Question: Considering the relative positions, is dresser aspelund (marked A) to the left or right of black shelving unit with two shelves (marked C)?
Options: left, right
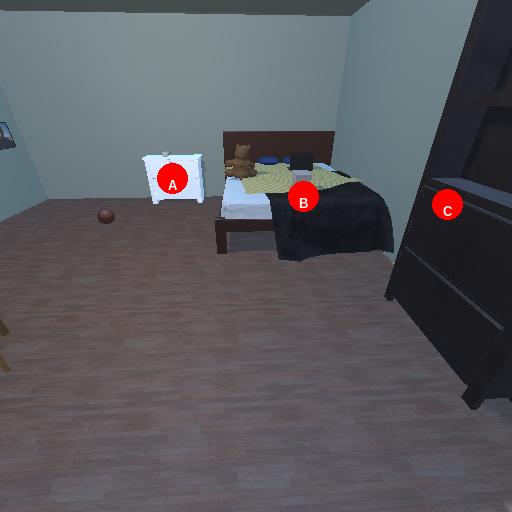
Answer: left